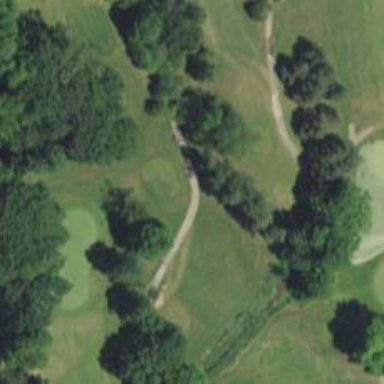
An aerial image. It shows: Service road used as golf cart path.